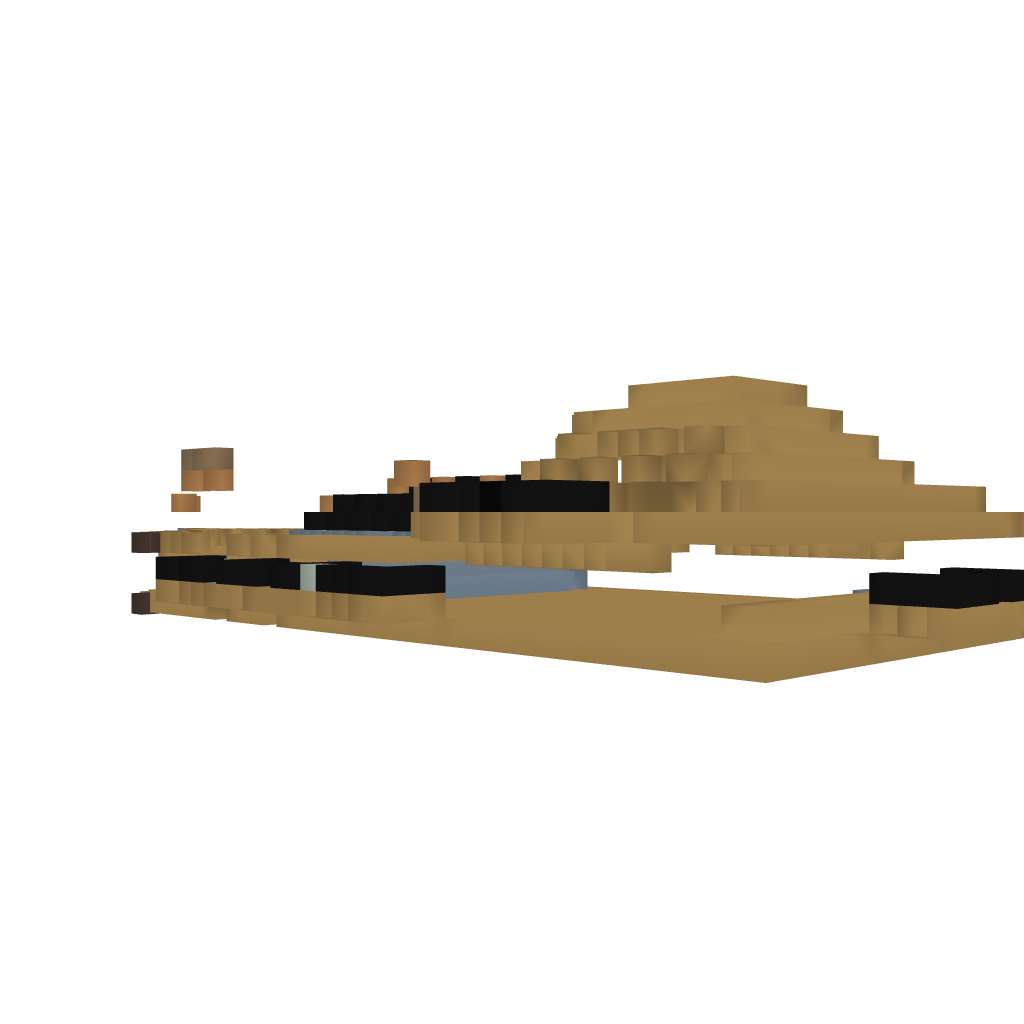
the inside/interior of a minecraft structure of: Cannon Boat